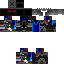
A male skeleton skin with dark skin, wearing red helmet dressed in a blue armor chest and blue pants, featuring a closed mouth.